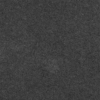
Label: dusty